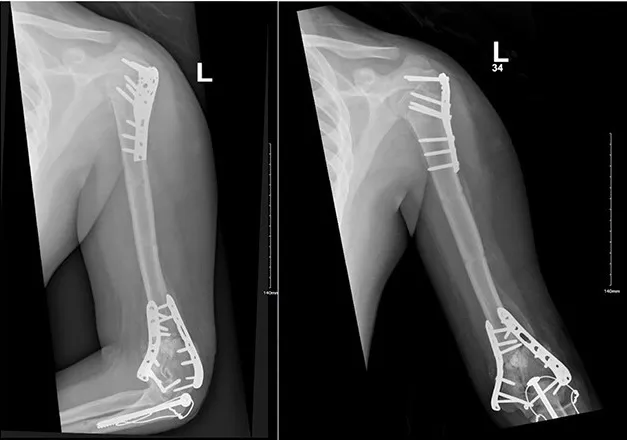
Anteroposterior (AP) view of the left humerus and elbow after ORIF.
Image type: radiology (x_ray)